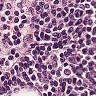
Metastatic tissue present: no